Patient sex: M
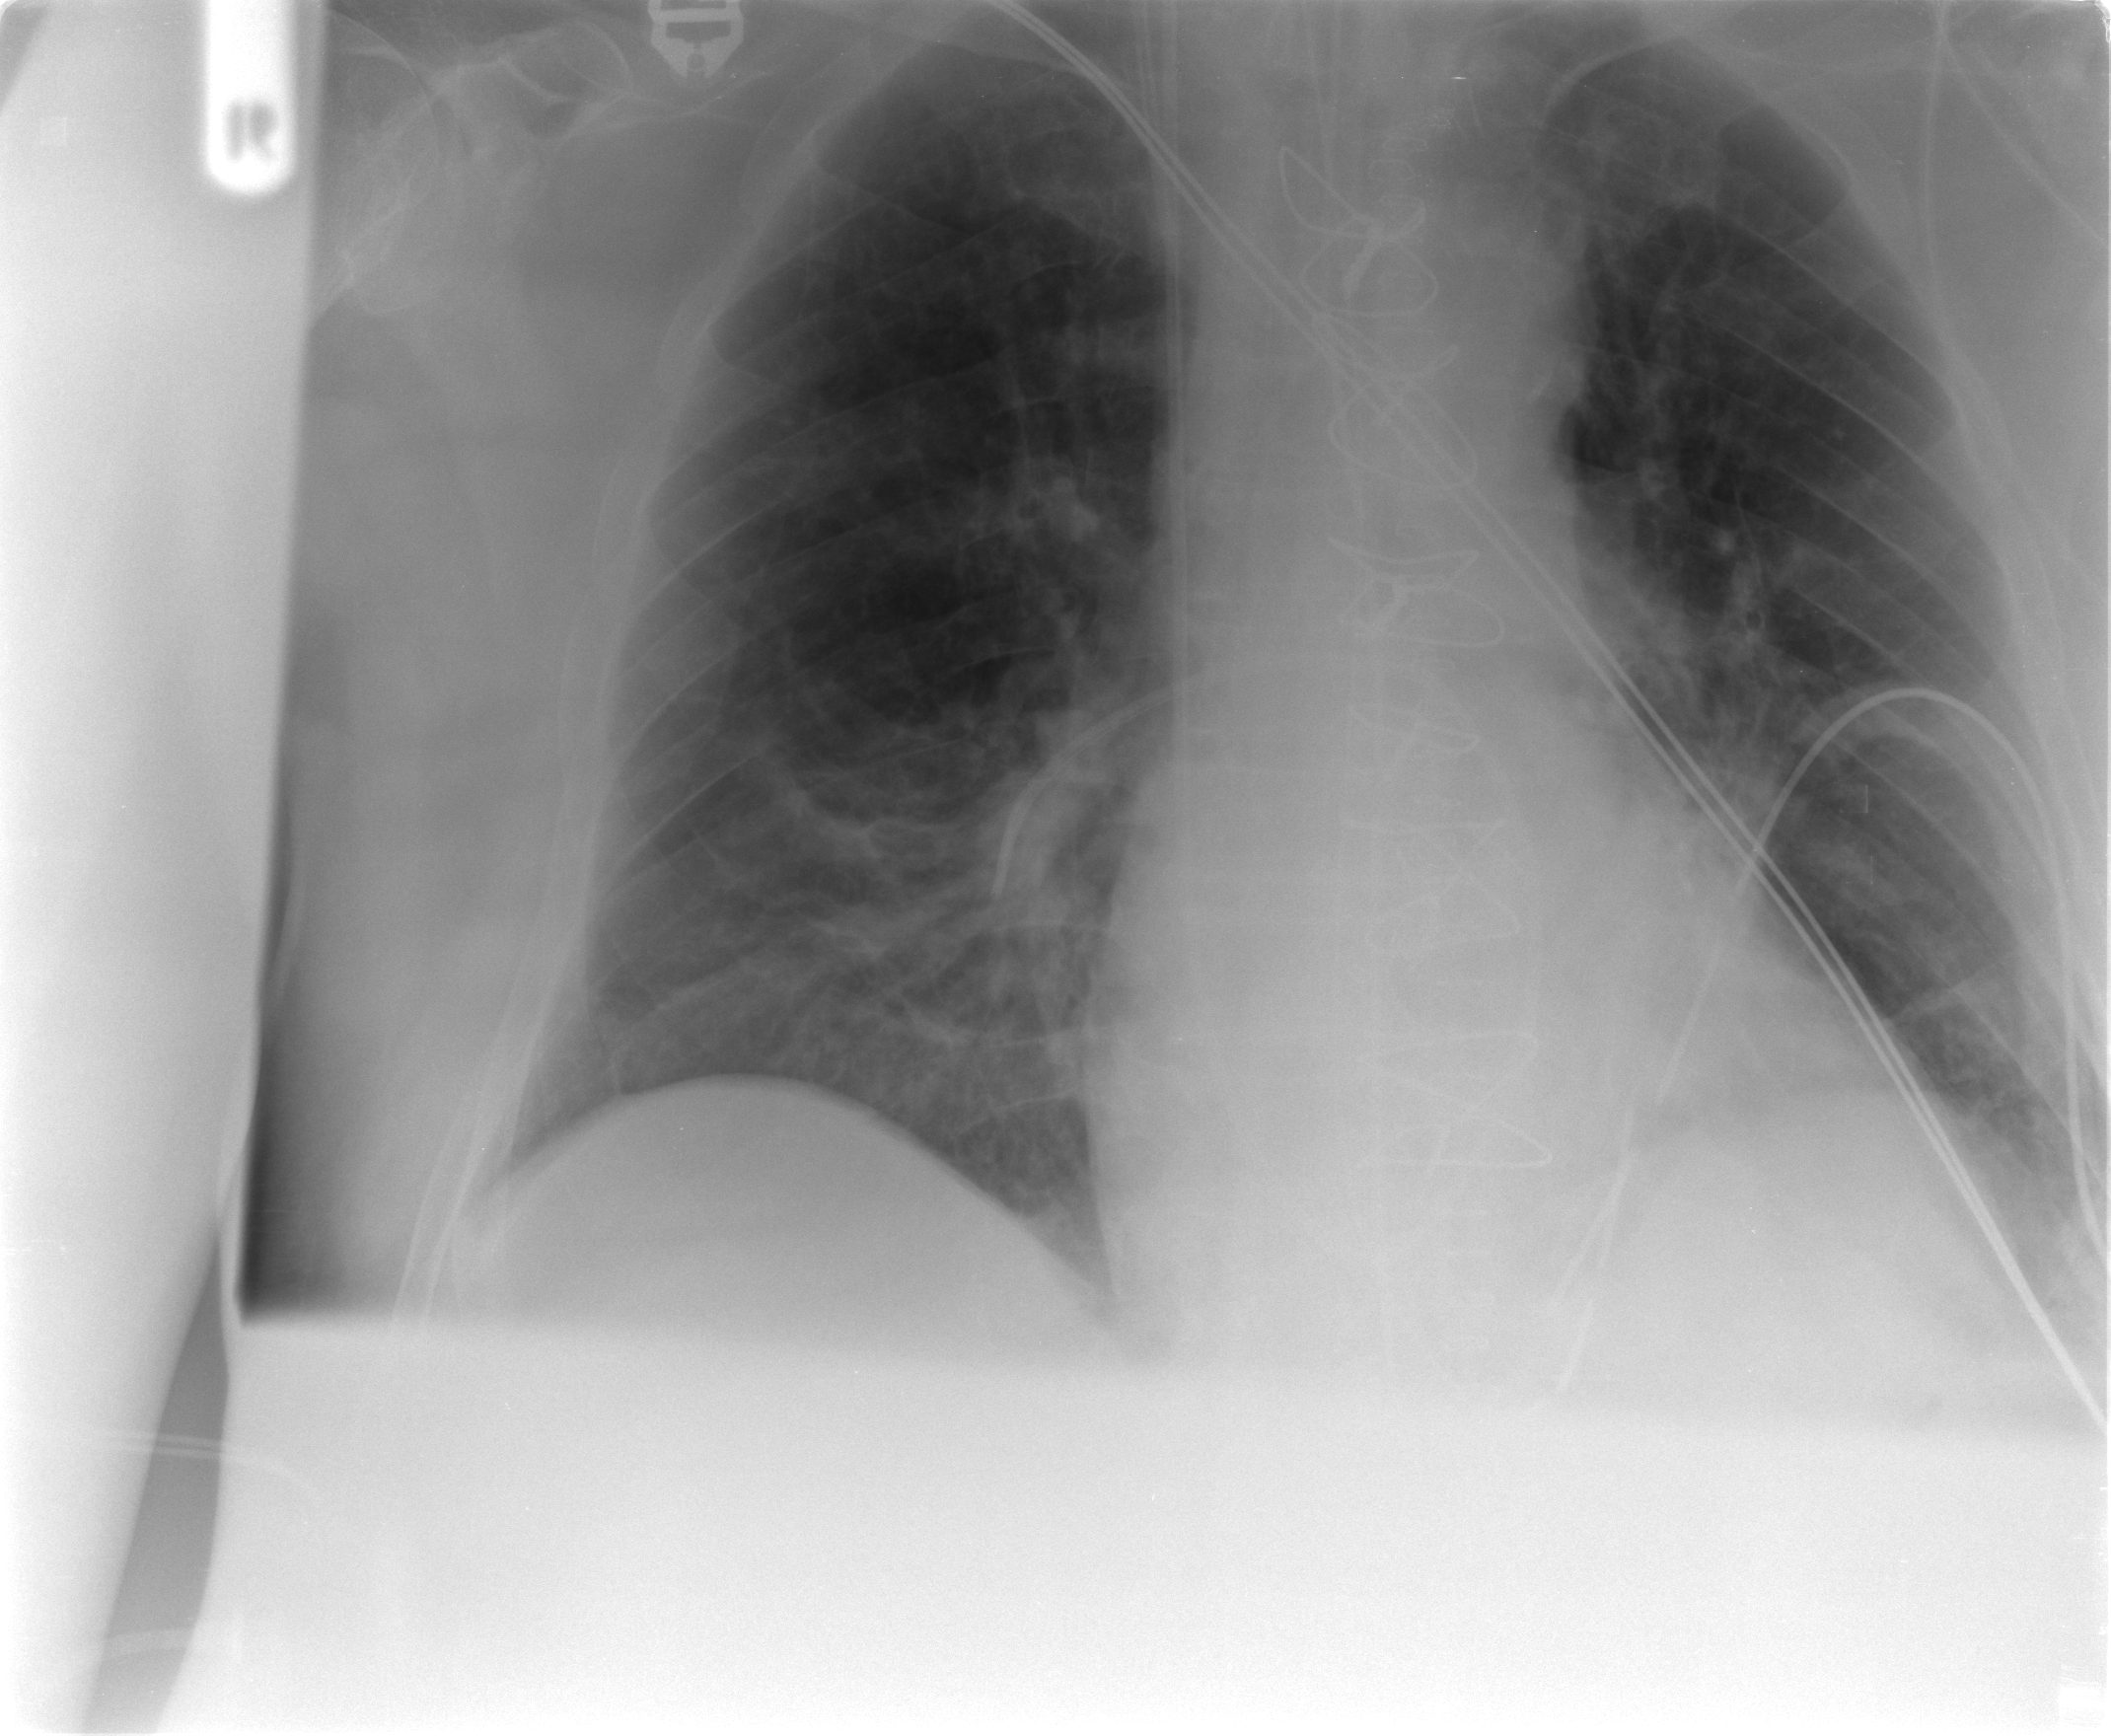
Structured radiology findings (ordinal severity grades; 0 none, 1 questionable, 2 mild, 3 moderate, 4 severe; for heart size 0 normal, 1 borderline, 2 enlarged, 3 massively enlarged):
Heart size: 0
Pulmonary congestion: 1
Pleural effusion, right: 0
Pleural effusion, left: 1
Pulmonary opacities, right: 0
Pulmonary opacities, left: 0
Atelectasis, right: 2
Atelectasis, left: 2